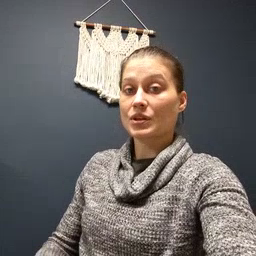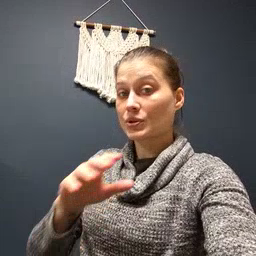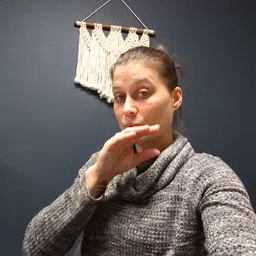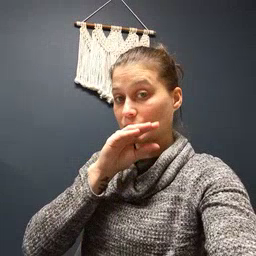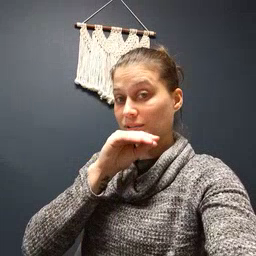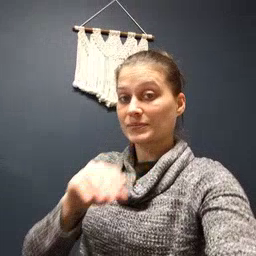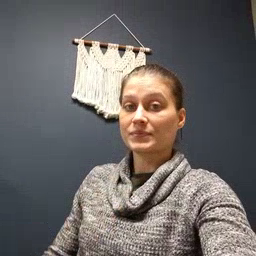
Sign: goose